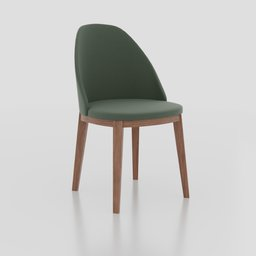
Label: furniture